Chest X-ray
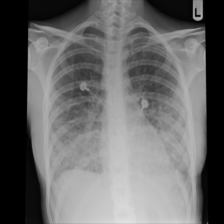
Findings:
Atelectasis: negative
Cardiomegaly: negative
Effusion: negative
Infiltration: positive
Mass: negative
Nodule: negative
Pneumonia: negative
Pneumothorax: negative
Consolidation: negative
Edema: negative
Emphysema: negative
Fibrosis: negative
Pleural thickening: negative
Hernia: negative